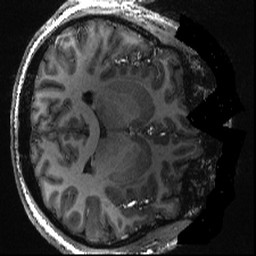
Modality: T1w
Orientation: axial
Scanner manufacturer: siemens
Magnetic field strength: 6.98 T
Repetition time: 2.6 s
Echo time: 0.00343 s